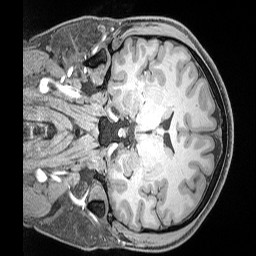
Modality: T1w
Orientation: coronal
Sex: male
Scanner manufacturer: siemens
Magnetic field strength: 3 T
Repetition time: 2.53 s
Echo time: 0.00169 s